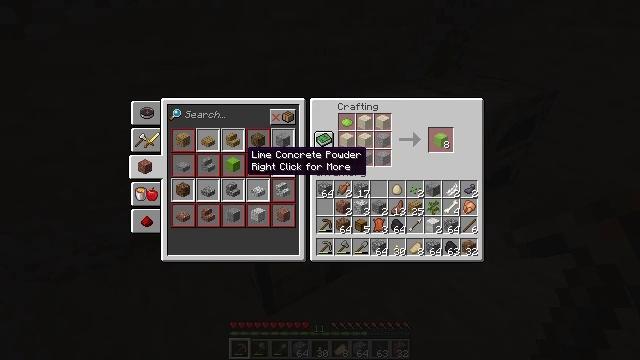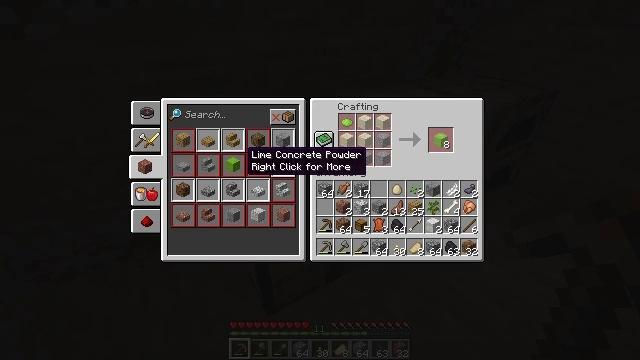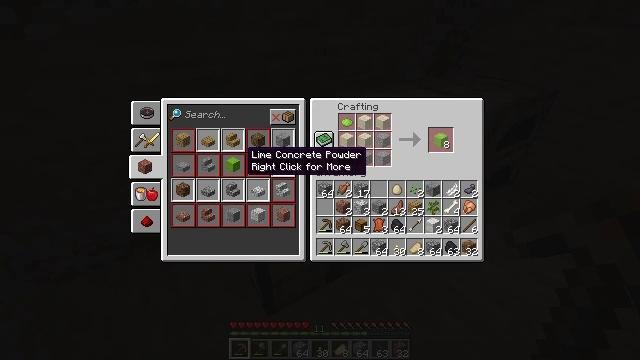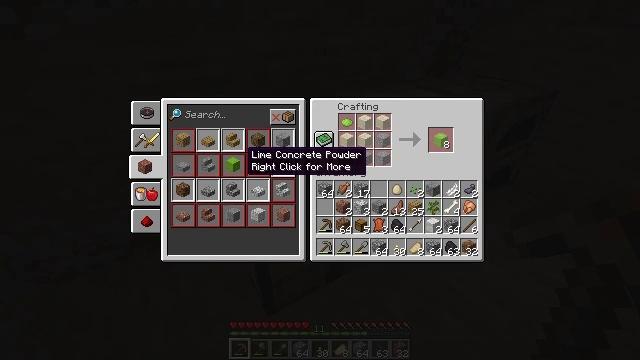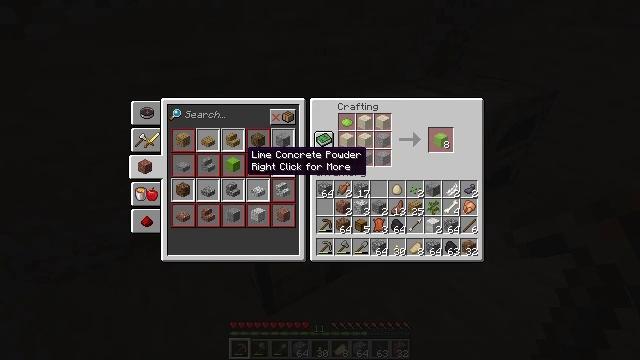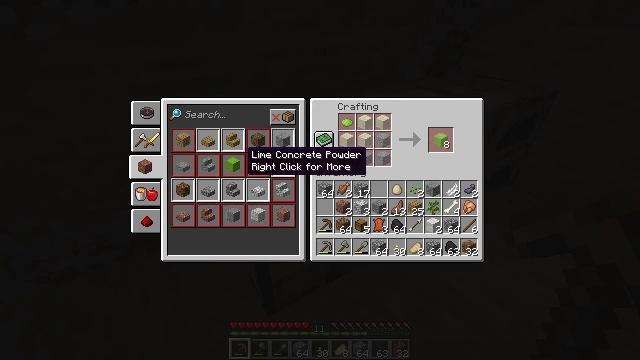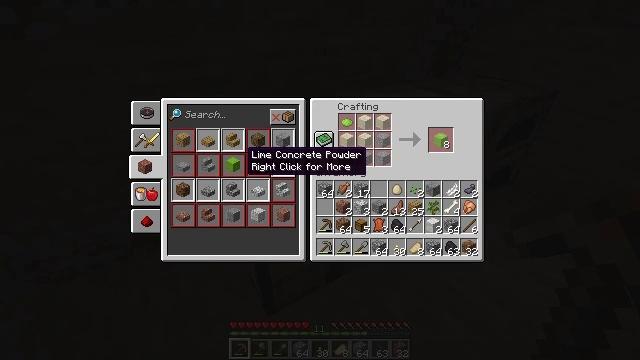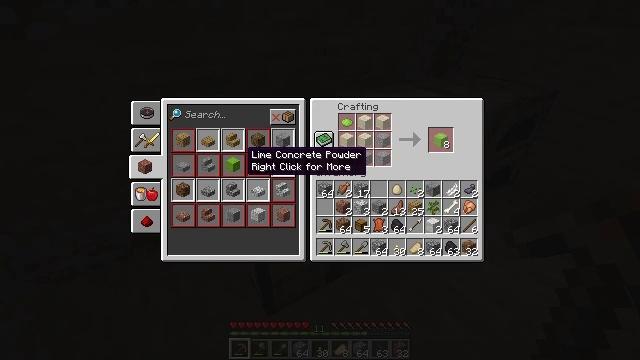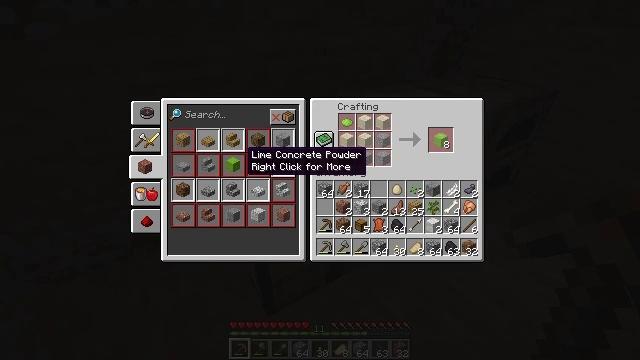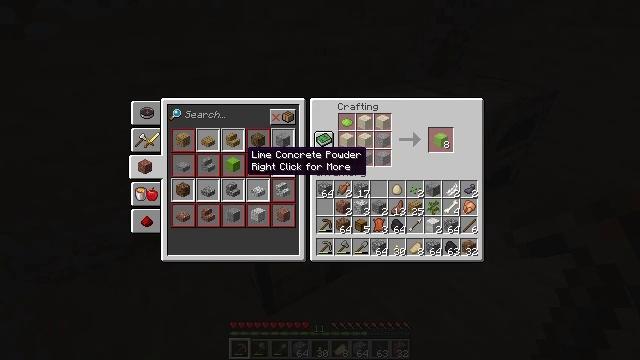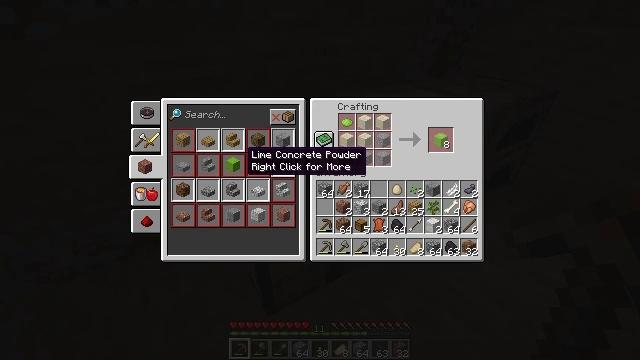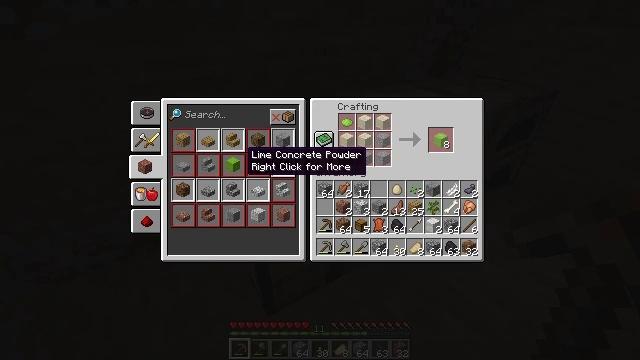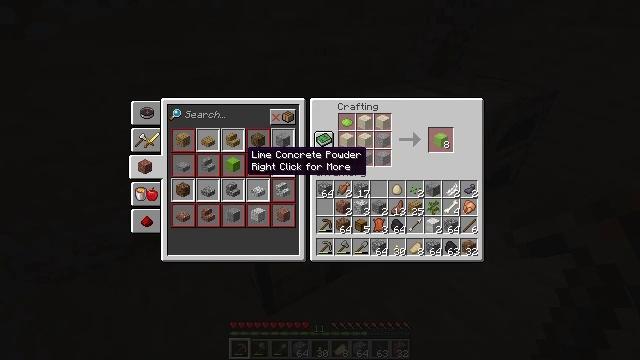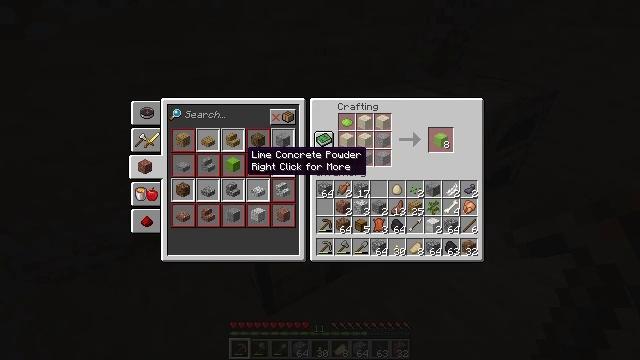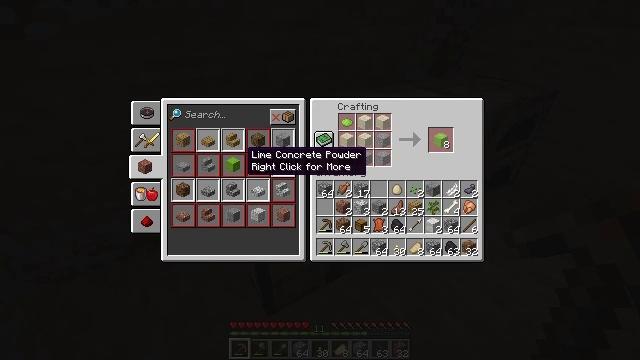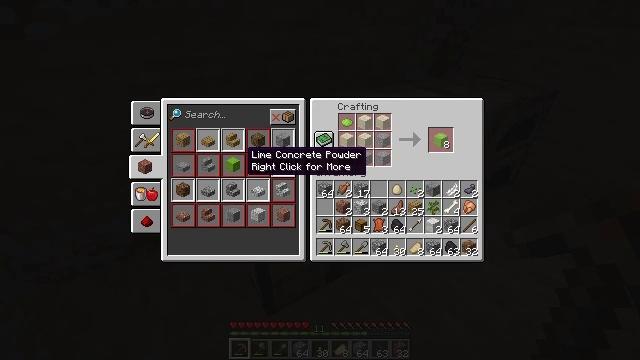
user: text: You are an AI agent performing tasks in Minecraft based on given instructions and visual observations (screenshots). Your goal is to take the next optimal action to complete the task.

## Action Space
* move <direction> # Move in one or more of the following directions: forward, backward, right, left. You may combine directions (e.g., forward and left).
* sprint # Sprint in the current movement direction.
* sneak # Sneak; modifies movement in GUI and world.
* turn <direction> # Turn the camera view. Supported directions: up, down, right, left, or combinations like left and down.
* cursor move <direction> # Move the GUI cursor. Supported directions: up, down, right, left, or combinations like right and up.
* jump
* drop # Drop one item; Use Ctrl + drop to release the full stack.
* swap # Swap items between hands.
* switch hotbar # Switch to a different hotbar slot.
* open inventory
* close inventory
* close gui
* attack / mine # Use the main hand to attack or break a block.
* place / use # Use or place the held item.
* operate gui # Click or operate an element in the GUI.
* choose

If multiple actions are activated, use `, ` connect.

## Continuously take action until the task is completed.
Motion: motion action
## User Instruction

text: Open the crafting table to craft a white carpet.
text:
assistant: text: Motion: no_op
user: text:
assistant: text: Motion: no_op
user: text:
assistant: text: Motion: no_op
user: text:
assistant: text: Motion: no_op
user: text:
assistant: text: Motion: no_op
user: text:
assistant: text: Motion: no_op
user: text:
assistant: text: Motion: no_op
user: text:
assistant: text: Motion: no_op
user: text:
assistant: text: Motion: no_op
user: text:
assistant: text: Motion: no_op
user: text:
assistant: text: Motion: no_op
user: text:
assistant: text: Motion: no_op
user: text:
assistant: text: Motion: no_op
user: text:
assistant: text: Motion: no_op
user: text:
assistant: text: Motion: no_op
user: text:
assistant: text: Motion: no_op
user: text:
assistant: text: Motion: no_op
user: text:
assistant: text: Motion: no_op
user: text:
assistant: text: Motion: no_op
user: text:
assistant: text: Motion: no_op
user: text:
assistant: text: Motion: no_op
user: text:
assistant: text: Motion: no_op
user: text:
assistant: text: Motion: close gui
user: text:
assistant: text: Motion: no_op
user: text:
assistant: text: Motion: no_op
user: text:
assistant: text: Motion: no_op
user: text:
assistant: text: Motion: no_op
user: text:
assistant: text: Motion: turn right
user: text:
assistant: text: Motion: turn right and down
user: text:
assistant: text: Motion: turn right